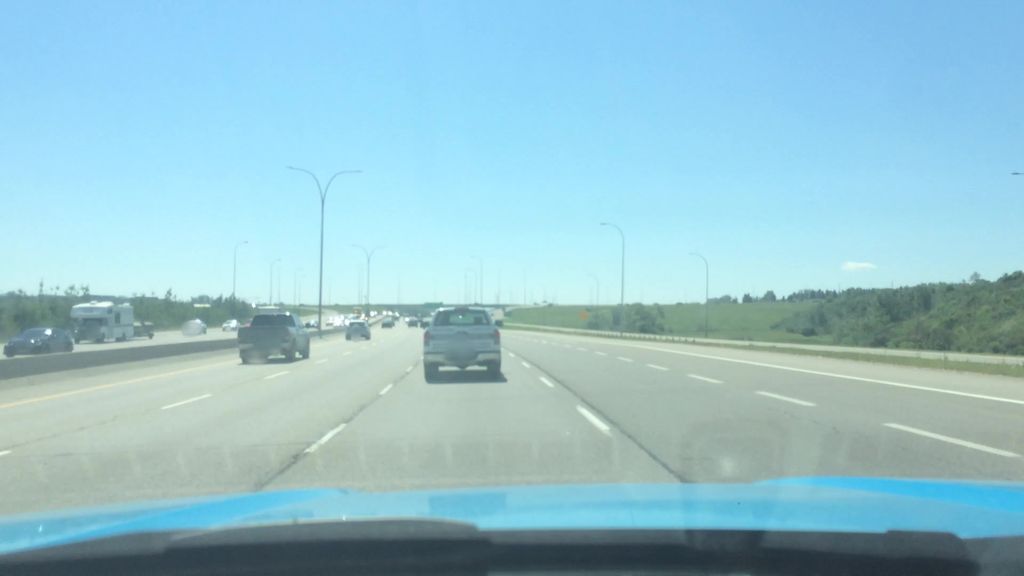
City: calgary